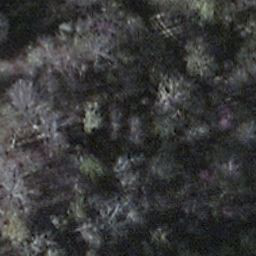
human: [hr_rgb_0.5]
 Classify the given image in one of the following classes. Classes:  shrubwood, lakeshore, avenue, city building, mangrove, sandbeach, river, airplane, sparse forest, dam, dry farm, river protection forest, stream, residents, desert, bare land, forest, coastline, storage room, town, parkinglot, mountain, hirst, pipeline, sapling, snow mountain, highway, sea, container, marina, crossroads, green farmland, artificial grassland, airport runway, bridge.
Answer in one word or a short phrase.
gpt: shrubwood